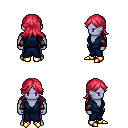
a pixel art fantasy rpg character, male body template, dark elf, purple skin, blue robe, magenta pants, ruby red loose hair, leather bracers, gold boots, four views (front, back, left, right), 2x2 character sprite sheet, small pixel art, hard edges, no anti-aliasing